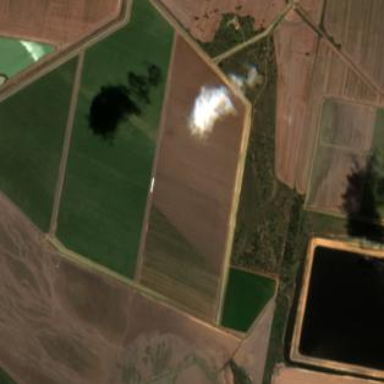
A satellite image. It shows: Farmland with cotton crop.